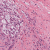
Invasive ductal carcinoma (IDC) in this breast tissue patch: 1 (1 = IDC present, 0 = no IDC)